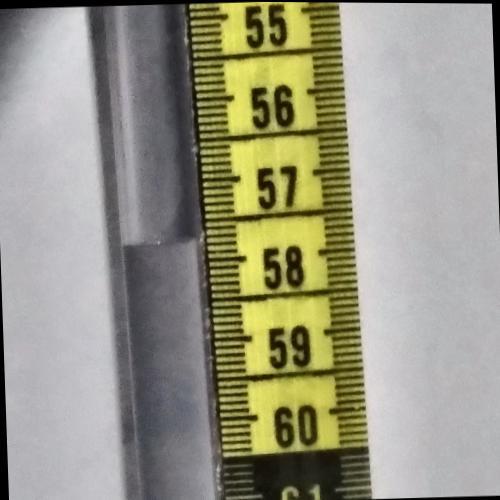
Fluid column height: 57.7 cm